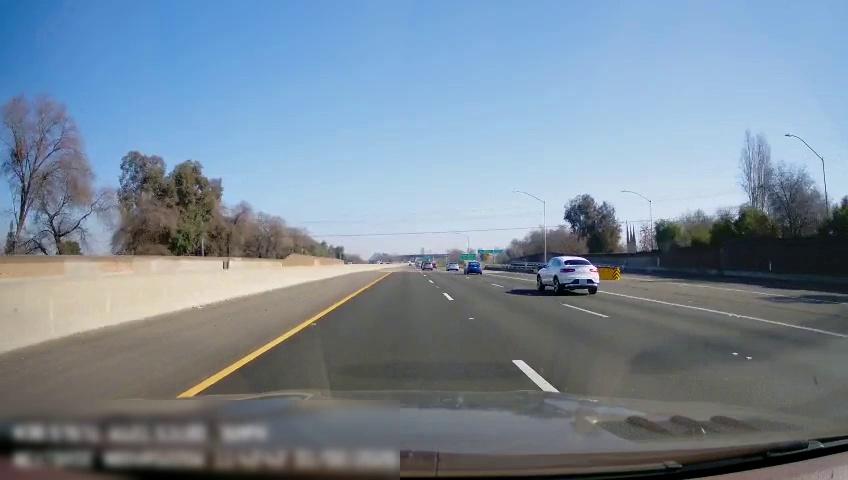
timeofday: Day
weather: Sunny
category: Drivable Space
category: Vehicles | SUV
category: Vehicles | Car
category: Vehicles | Car
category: Vehicles | Car
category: Lanes | Current Lane
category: Lanes | Current Lane
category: Lanes | Current Lane
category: Lanes | Alternate Lane
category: Lanes | Alternate Lane
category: Traffic | Signs
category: Traffic | Signs
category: Traffic | Signs